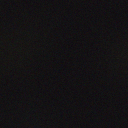
Screen state: off